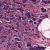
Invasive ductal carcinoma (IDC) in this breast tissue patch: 1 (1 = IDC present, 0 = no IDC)